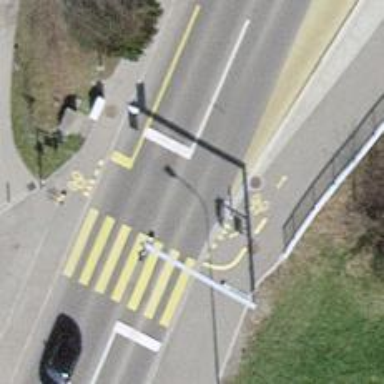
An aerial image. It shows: Crossing on the cycleway.